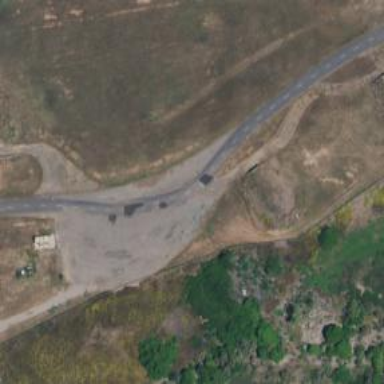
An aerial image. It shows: Military bunker.